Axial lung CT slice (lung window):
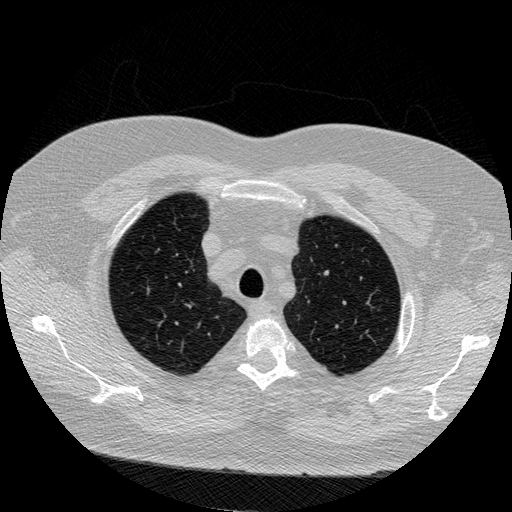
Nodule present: no